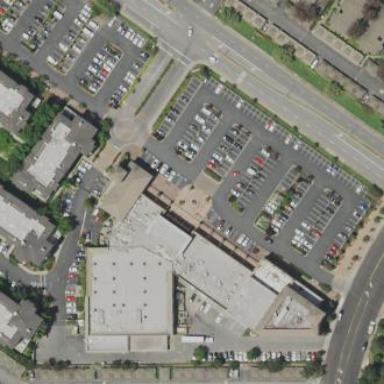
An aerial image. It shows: Retail building.